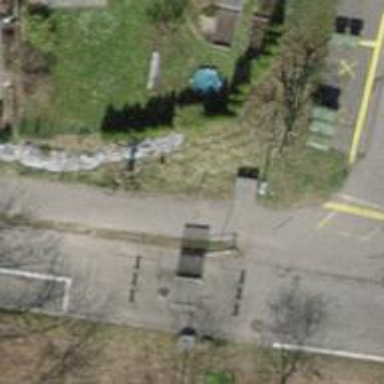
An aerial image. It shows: Cycle barrier.